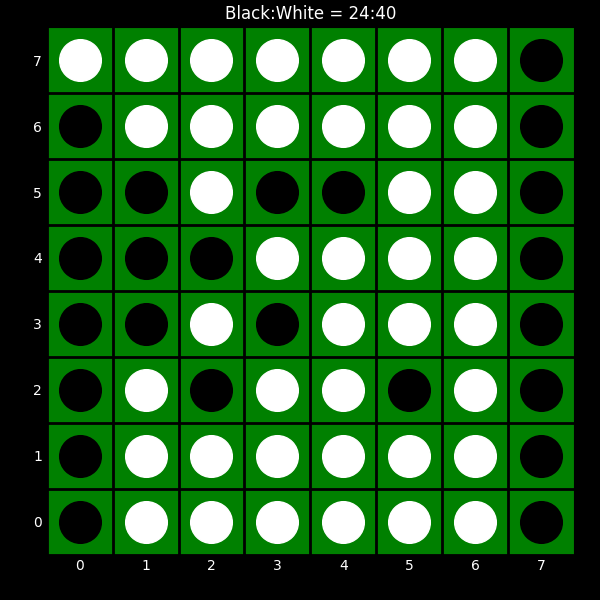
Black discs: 24
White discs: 40